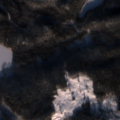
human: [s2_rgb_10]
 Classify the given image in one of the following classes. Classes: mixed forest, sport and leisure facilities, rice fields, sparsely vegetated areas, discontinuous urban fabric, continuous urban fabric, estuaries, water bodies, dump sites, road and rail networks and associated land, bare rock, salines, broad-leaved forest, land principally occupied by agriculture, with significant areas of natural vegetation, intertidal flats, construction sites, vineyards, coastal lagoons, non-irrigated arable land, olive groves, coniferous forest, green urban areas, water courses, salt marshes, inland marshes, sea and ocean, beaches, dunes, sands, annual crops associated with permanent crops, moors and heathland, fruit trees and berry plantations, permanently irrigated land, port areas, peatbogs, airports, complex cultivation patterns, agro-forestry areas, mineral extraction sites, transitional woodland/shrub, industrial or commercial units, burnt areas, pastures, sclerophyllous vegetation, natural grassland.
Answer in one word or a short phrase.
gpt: coniferous forest, transitional woodland/shrub